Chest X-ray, PA view. Patient: 53 years old, sex M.
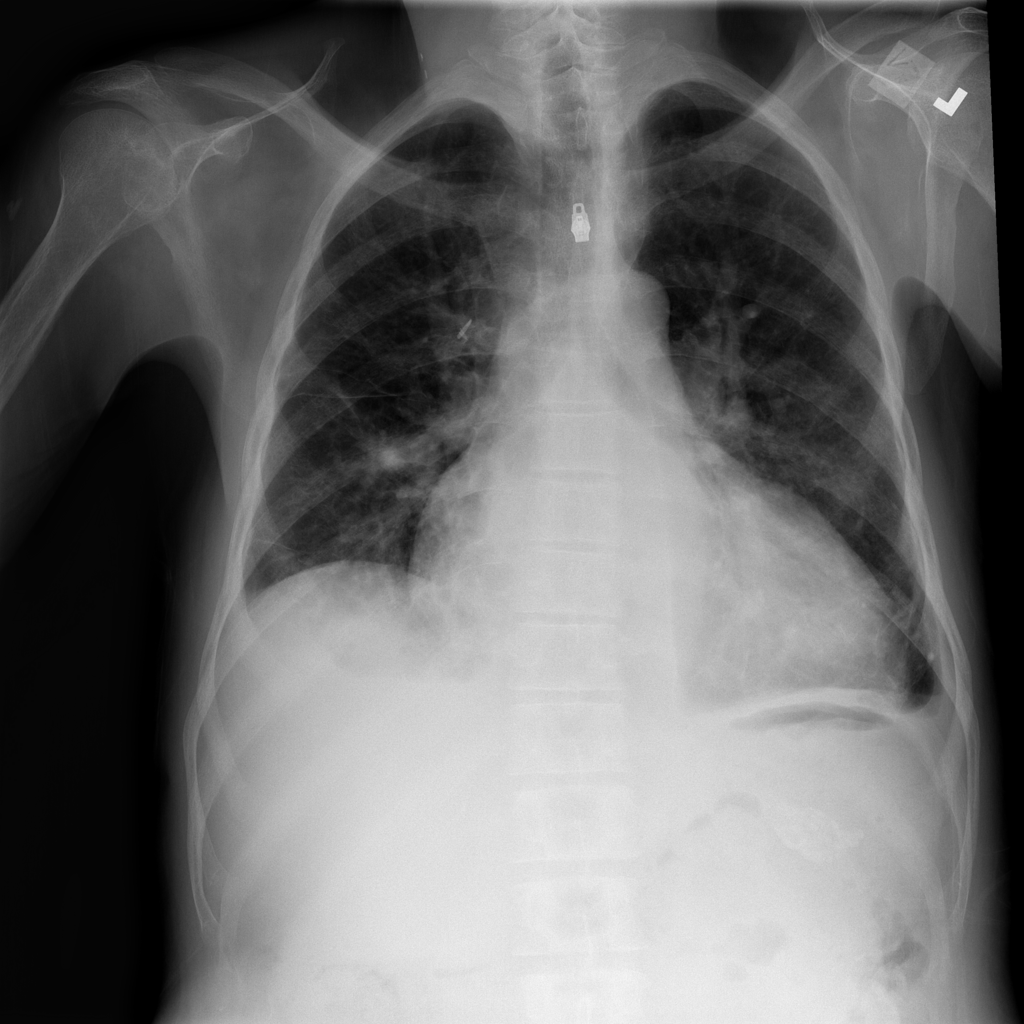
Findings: Cardiomegaly, Effusion, Infiltration